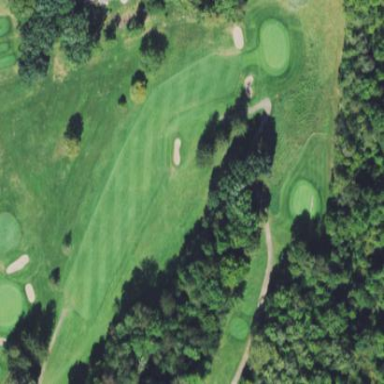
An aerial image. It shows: Grassy area designated as golf fairway.